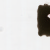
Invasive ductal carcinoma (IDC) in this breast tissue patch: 0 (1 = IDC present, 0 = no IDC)